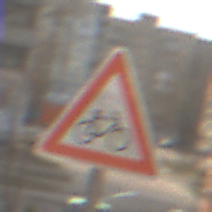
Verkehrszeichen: RadverkehrLinks
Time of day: MorningAfternoon
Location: Outdoor (Urban)
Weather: PartlyCloudy
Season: NotSpecified
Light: Natural